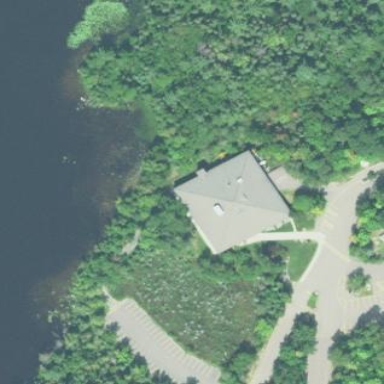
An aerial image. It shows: College building.